Question: I am working in VS2013 U4 with an MVC/bootstrap website and when I add to the nav/menu, it's not pushing everything down, the top of the body is getting cut off.
I have two sub-menus that show depending on what controller(s) the user's hitting. When they show up, it cuts the top off the page body.
Here's my _Layout that's pertinent:
'''
<div class="navbar navbar-inverse navbar-fixed-top">
<div class="container">
<div class="navbar-header">
<button type="button" class="navbar-toggle" data-toggle="collapse" data-target=".navbar-collapse">
<span class="icon-bar"></span>
<span class="icon-bar"></span>
<span class="icon-bar"></span>
</button>
@Html.ActionLink("XXXX Corporate", "Index", "Home", new { area = "" }, new { @class = "navbar-brand" })
</div>
<div class="navbar-collapse collapse">
<ul class="nav navbar-nav">
<li>@Html.ActionLink("About", "AboutUs", "About")</li>
<li>@Html.ActionLink("Executives", "Section/Executive-Team", "Executive")</li>
<li>@Html.ActionLink("Portfolio", "Index", "Property")</li>
<li>@Html.ActionLink("Research", "Index", "ResearchArticle")</li>
</ul>
<p class="nav navbar-text navbar-right">Hello, @User.Identity.Name!</p>
</div>
@{ // Sub-Menu for About Sections
if (HttpContext.Current.Request.RequestContext.RouteData.Values["controller"].ToString().Contains("About")
|| HttpContext.Current.Request.RequestContext.RouteData.Values["controller"].ToString().Contains("Executive"))
{
Html.RenderAction("AboutSubMenu", "About");
}
}
@{ // Sub-Menu for Executive Sections
if (HttpContext.Current.Request.RequestContext.RouteData.Values["controller"].ToString().Contains("Executive"))
{
Html.RenderAction("ExecutiveSubMenu", "Executive");
}
}
</div>
</div>
'''
about submenu:
'''
<div class="navbar-collapse collapse">
<ul class="nav navbar-nav">
<li>@Html.ActionLink("About Us", "AboutUs", "About", null, null)</li>
'''
...
Here's what it looks like:

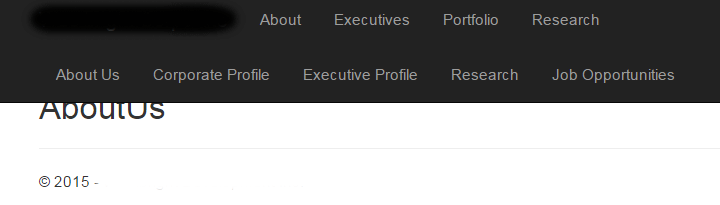
Answer: Apparently, bootstrap's "navbar-fixed-top" means it's CSS position:fixed keeps it at the top and above everything else. So, what is needed is padding-top in the body like this:
'''
@{ // Sub-Menu for About Sections
if (HttpContext.Current.Request.RequestContext.RouteData.Values["controller"].ToString().Contains("About")
|| HttpContext.Current.Request.RequestContext.RouteData.Values["controller"].ToString().Contains("Executive")
|| HttpContext.Current.Request.RequestContext.RouteData.Values["controller"].ToString().Contains("ResearchArticle"))
{
Html.RenderAction("AboutSubMenu", "About");
// since this is a 'fixed' menu we need to set padding dynamically
<style>
body {
padding-top: 90px;
}
</style>
}
}
@{ // Sub-Menu for Executive Sections
if (HttpContext.Current.Request.RequestContext.RouteData.Values["controller"].ToString().Contains("Executive"))
{
Html.RenderAction("ExecutiveSubMenu", "Executive");
// since this is a 'fixed' menu we need to set padding dynamically
<style>
body {
padding-top: 140px;
}
</style>
}
}
'''
And of course, the last CSS placed overrides earlier CSS so, if the second menu shows (... browsing on the Executive controller) it will move everything down further.